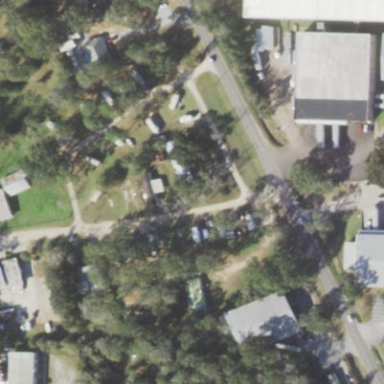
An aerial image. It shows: Residential area designated as trailer park.